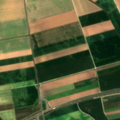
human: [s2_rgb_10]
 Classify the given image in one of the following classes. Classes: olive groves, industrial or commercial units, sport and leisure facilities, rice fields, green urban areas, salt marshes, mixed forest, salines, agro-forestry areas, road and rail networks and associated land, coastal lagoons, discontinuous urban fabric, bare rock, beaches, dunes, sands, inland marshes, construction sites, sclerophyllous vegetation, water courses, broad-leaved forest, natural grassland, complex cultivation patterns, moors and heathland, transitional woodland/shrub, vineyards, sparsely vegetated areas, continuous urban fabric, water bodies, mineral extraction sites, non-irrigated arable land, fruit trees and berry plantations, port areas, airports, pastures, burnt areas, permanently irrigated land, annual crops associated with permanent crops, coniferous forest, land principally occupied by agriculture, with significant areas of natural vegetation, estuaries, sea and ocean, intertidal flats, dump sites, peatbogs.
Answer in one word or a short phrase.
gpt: non-irrigated arable land